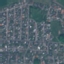
Land use / land cover class: Residential